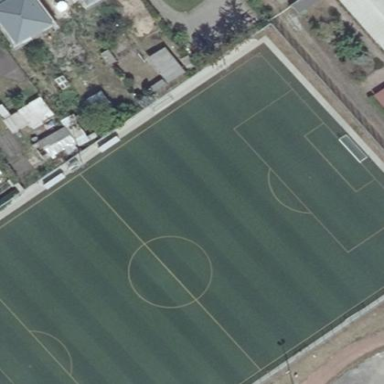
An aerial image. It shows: Soccer pitch for outdoor sports and leisure activities.